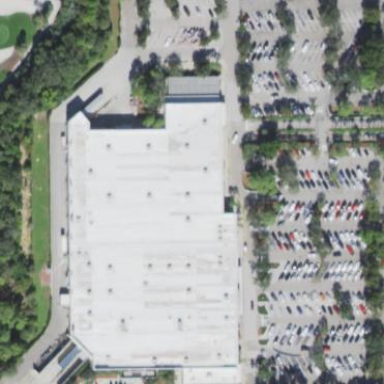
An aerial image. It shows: Supermarket building.